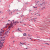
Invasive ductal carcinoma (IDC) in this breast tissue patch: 0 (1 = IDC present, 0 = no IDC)